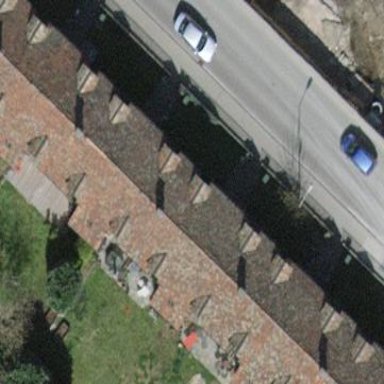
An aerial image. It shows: Gabled house with the roof oriented across.